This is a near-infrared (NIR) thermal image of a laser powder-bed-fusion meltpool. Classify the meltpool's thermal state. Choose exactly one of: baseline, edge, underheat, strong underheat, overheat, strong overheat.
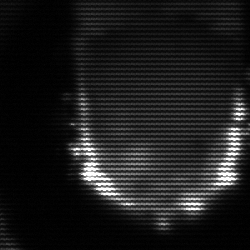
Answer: strong underheat